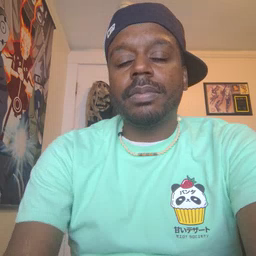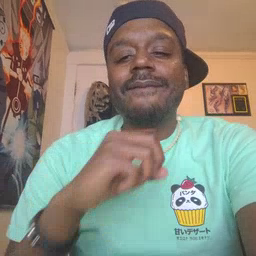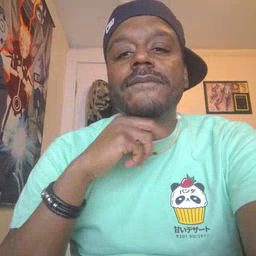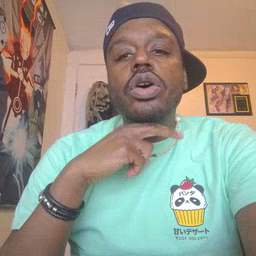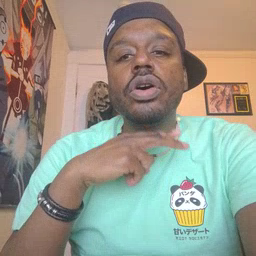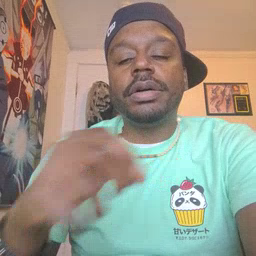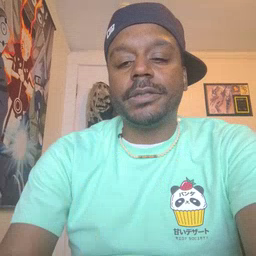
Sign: frog